Field crop: maize
Growth stage: 2
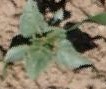
Species: datura